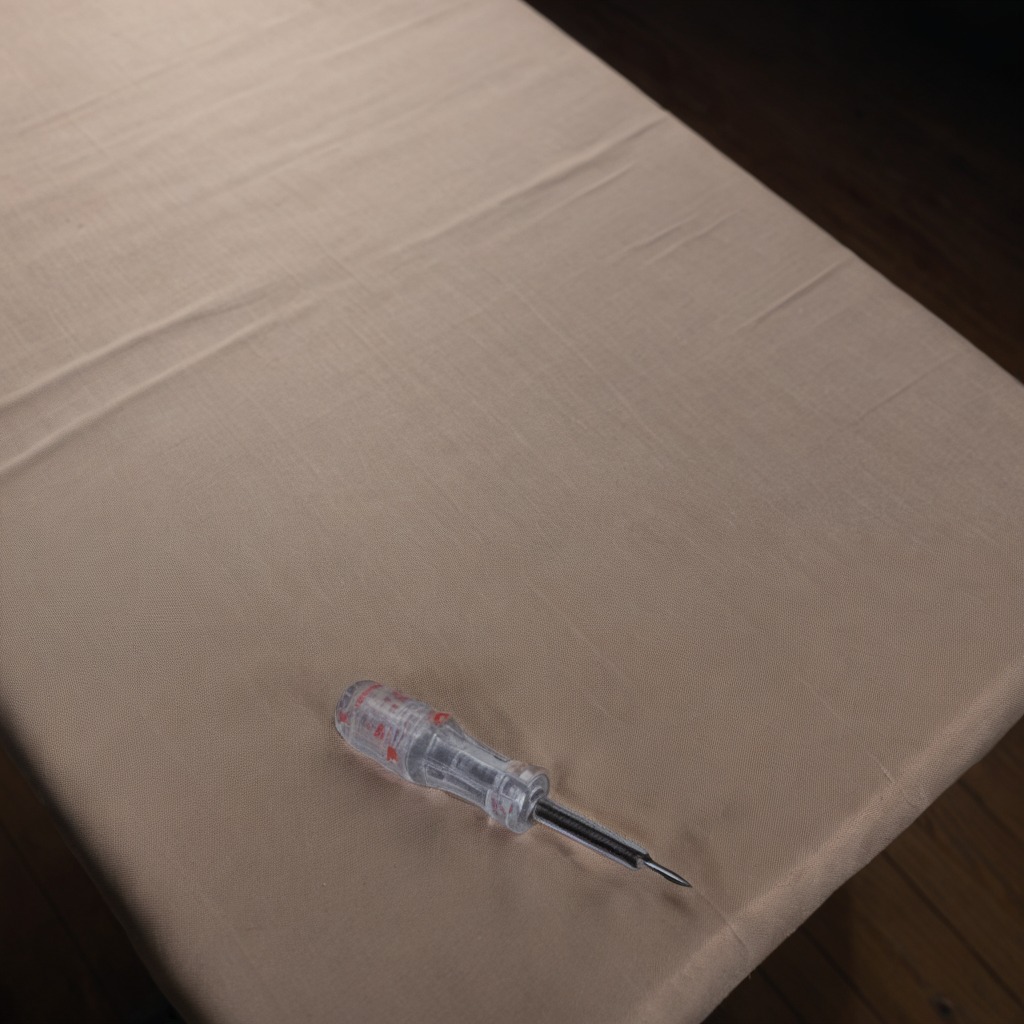
A screwdriver lies on a wooden table inside a workshop at night.